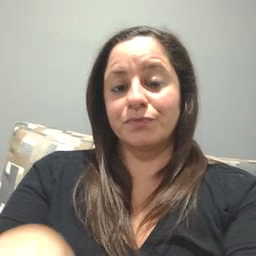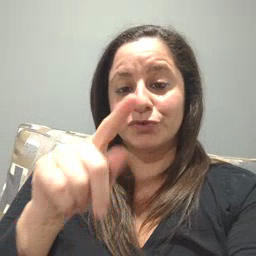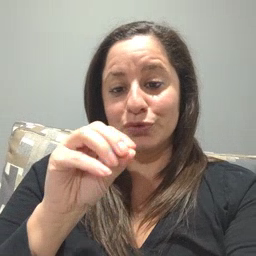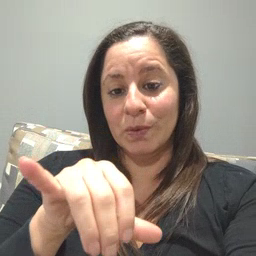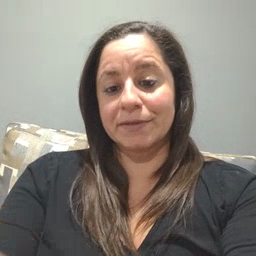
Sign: toy